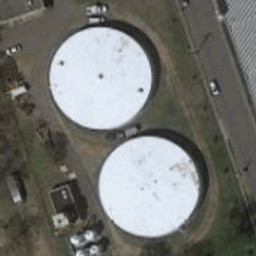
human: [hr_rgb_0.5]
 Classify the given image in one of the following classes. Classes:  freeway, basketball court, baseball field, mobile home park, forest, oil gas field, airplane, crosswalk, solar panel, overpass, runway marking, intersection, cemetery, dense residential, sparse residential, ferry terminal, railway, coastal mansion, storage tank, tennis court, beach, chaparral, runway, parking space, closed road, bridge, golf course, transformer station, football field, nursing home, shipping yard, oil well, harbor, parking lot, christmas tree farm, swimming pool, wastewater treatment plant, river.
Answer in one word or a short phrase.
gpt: storage tank